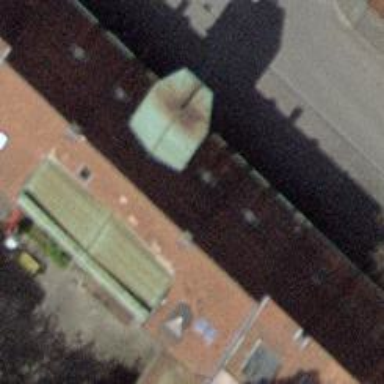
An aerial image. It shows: School building.